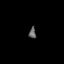
Tissue: lung
Cell type: Epithelial cells
Senescence score: 0.2071
Nuclear area (px): 79
Mean DAPI intensity: 93.937